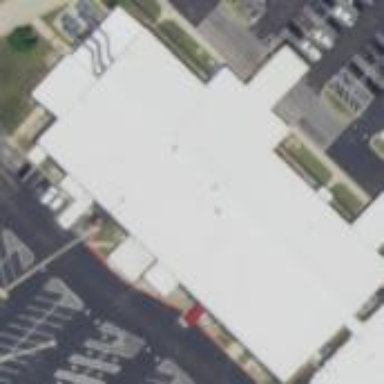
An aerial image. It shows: Commercial building.